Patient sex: M
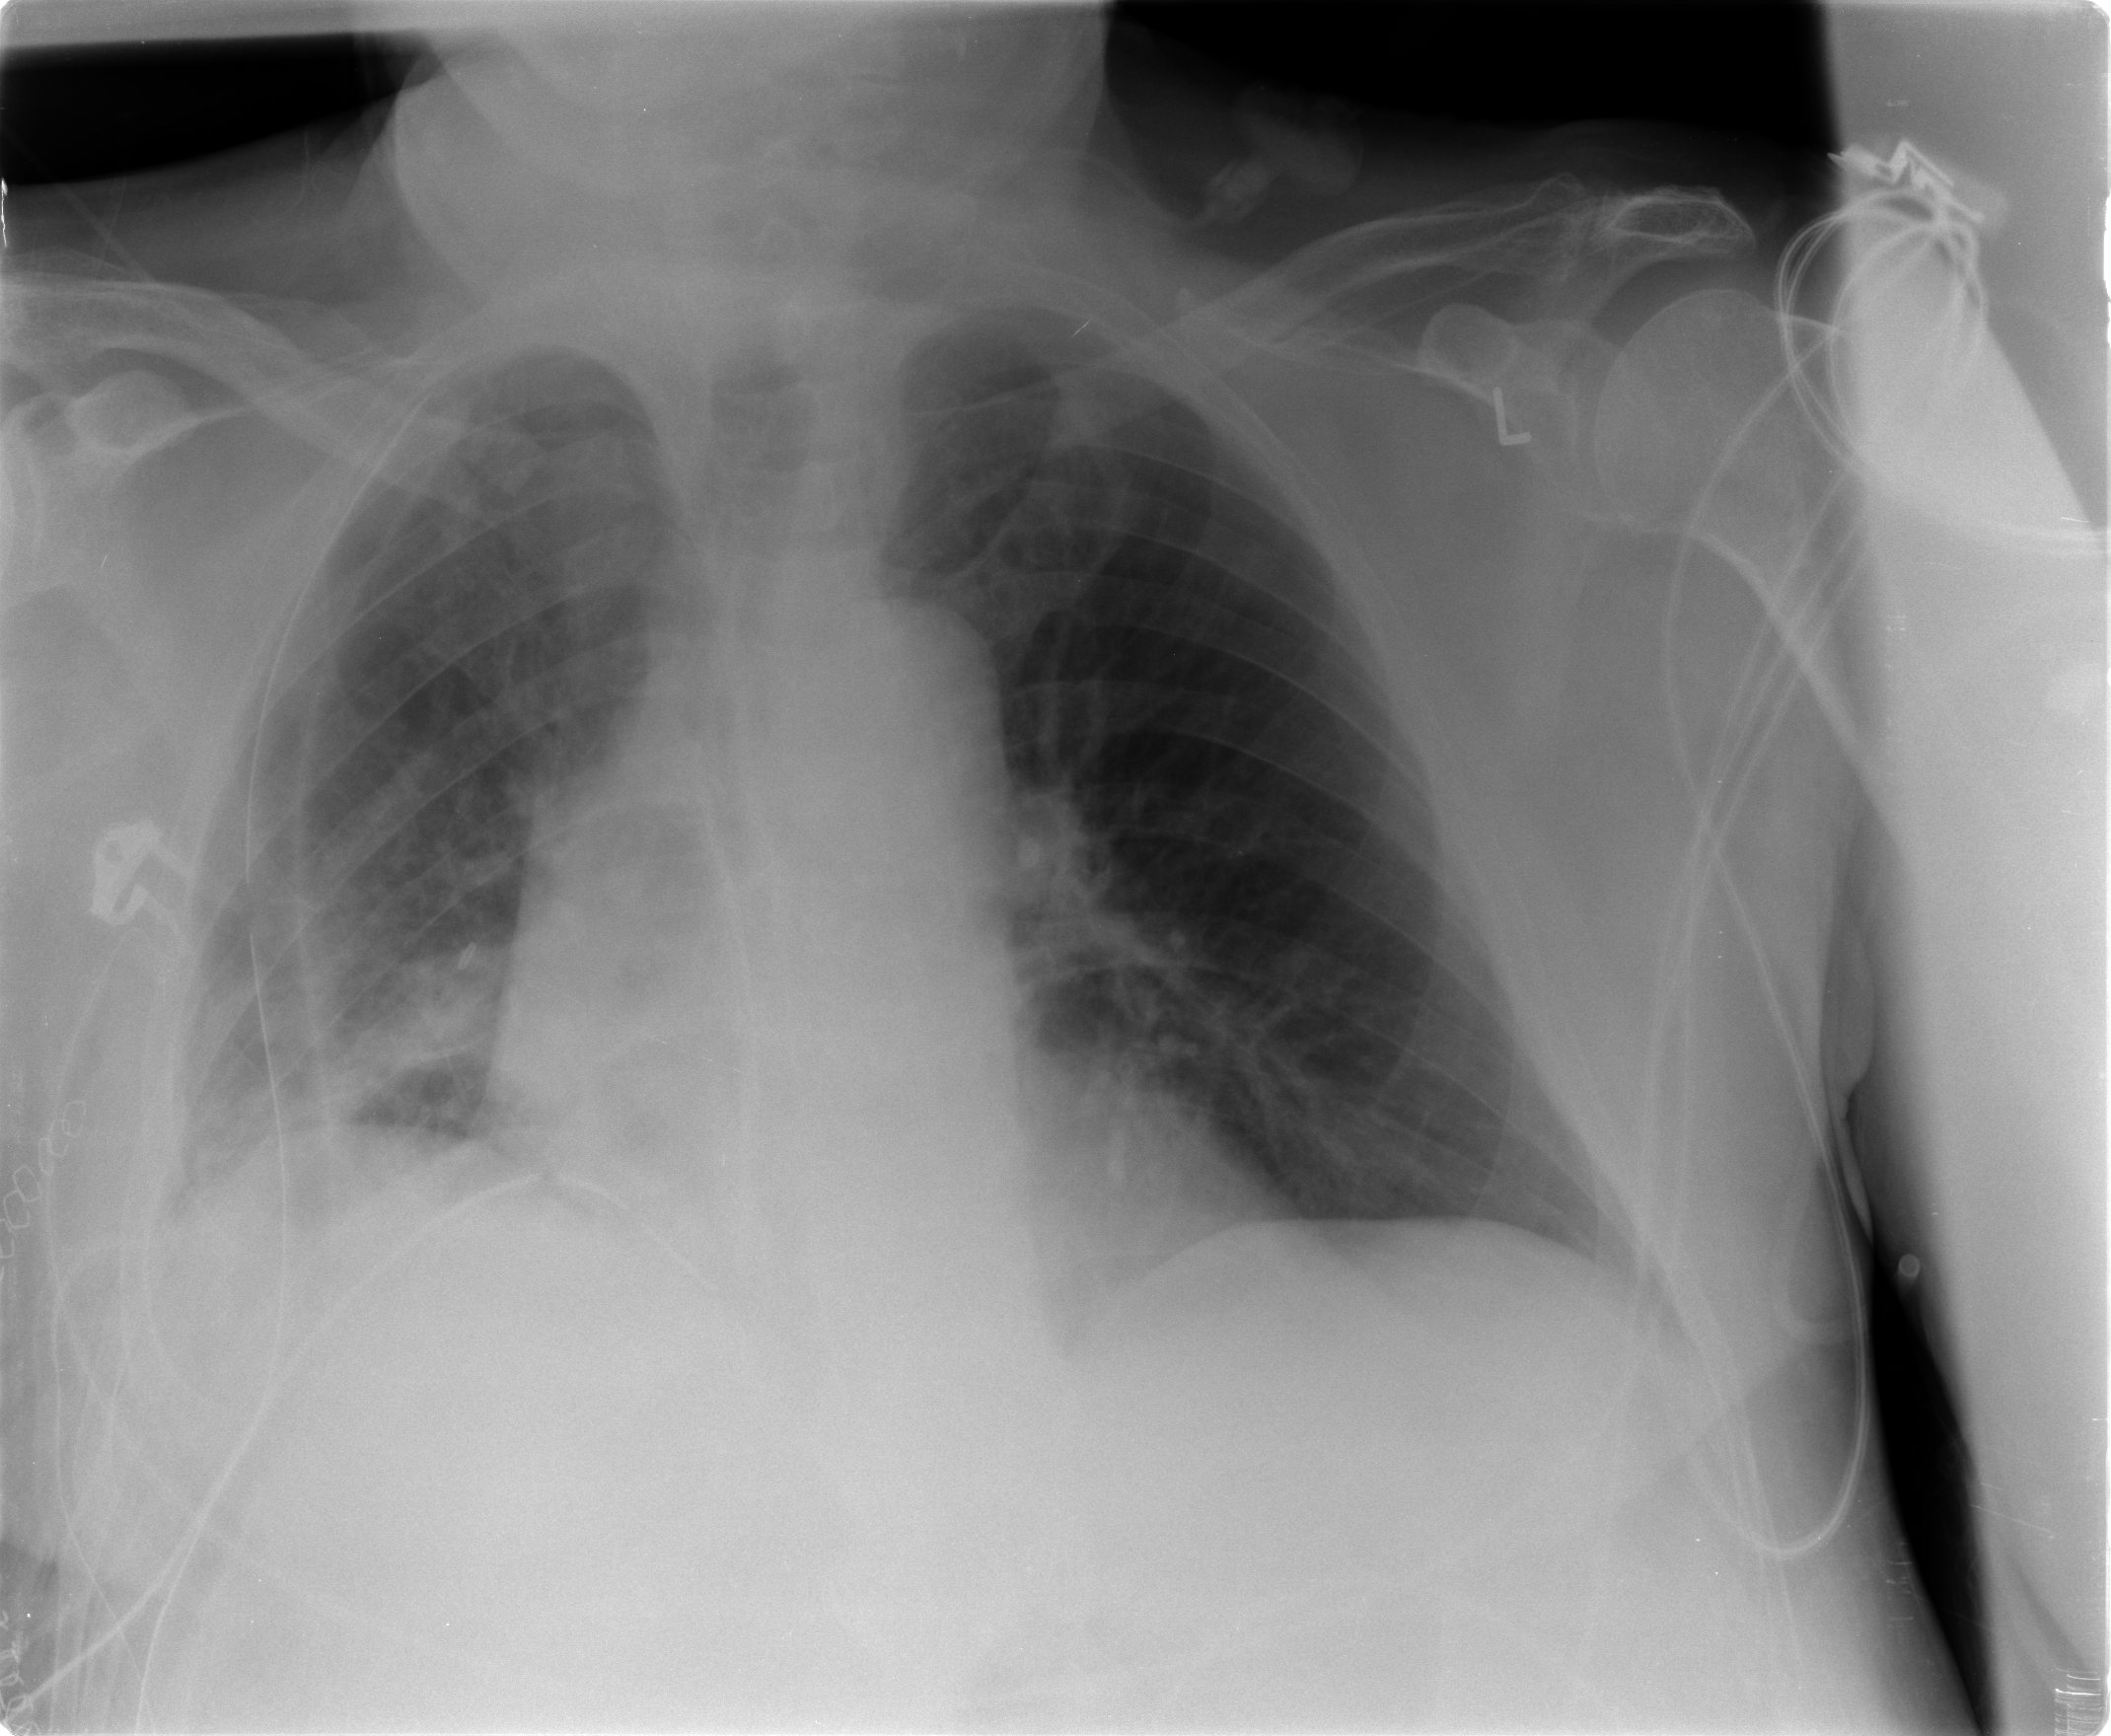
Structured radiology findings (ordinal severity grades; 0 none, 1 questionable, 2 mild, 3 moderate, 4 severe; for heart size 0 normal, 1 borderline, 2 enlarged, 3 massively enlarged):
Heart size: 2
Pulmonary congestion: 1
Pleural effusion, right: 1
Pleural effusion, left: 0
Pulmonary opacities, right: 0
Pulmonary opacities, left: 0
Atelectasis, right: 2
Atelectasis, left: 1